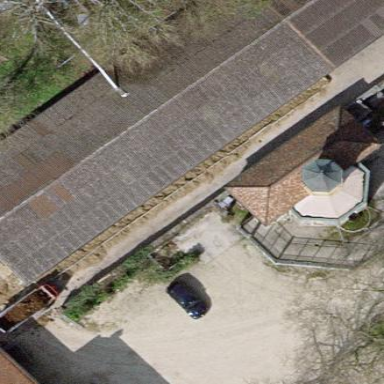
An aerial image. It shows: Farm auxiliary building.